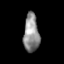
Tissue: skin
Cell type: Epithelial cells
Senescence score: 0.2485
Nuclear area (px): 580
Mean DAPI intensity: 143.174